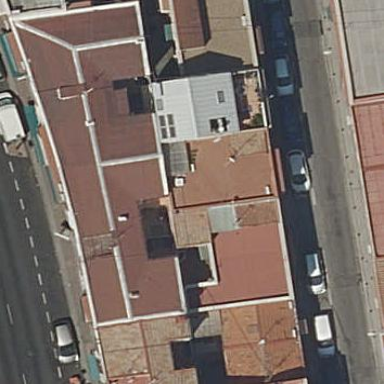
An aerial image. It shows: View of apartment building.